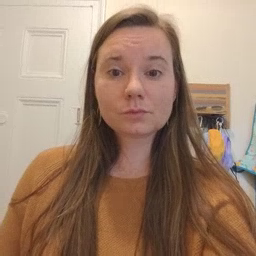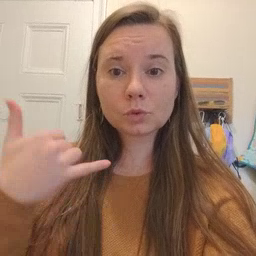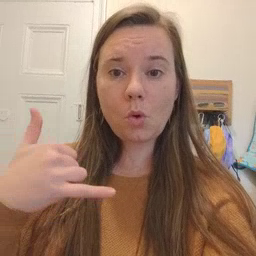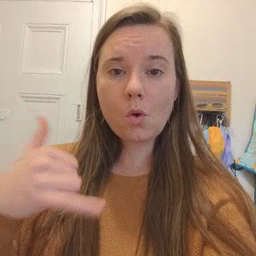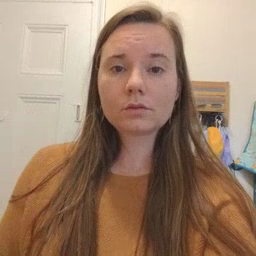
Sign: toy